Field crop: tomato
Growth stage: 1
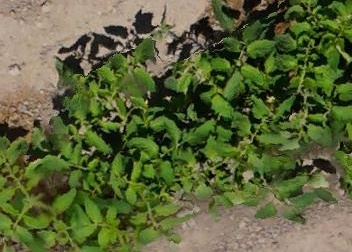
Species: tomato